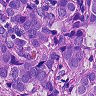
Metastatic tissue present: yes